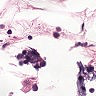
Metastatic tissue present: no